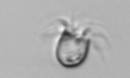
Label: Balanion